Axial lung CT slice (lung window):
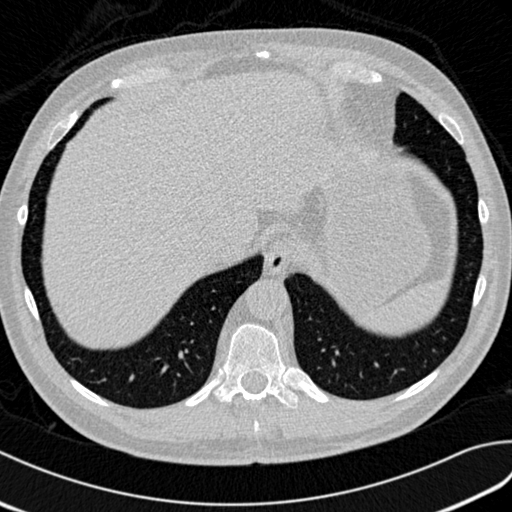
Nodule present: no